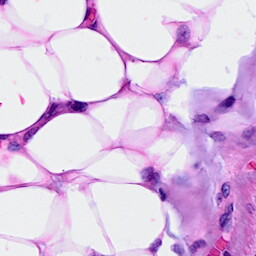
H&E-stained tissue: Breast